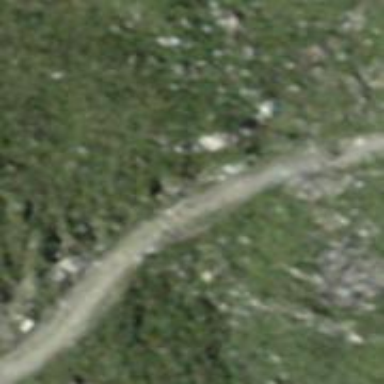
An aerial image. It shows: Gravel path.